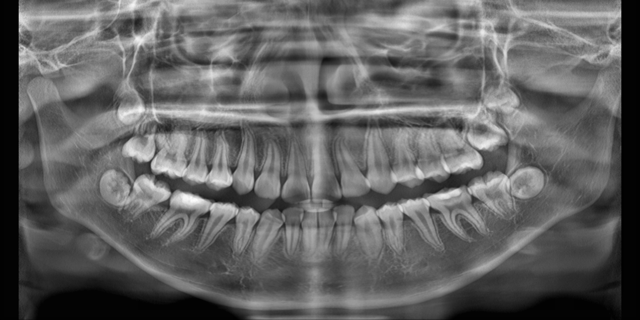
adult